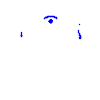
Particle: kaon